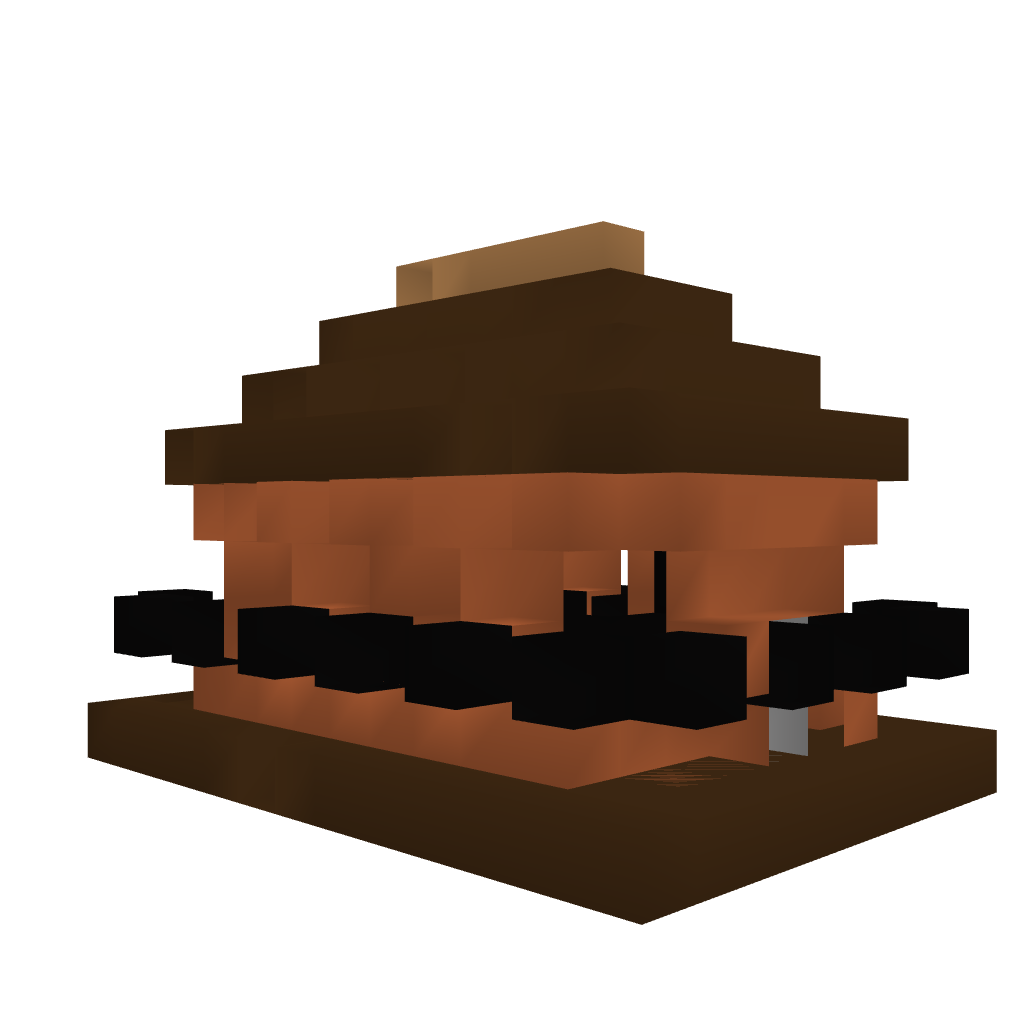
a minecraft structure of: Basic Acacia/Dark Wood House